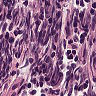
Metastatic tissue present: no